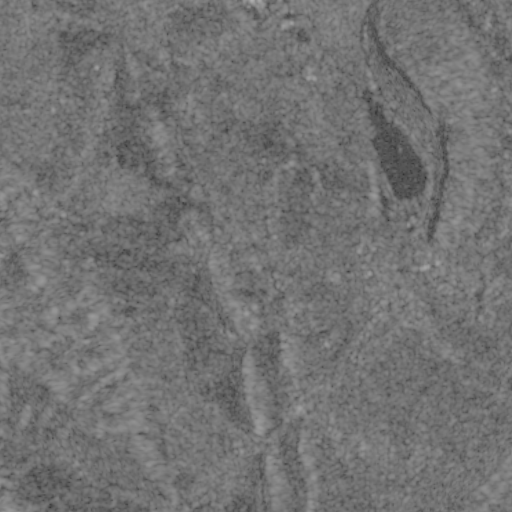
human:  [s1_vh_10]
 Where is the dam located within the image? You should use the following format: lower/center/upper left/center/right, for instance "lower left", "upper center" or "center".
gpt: The dam is located in the center right of the image.
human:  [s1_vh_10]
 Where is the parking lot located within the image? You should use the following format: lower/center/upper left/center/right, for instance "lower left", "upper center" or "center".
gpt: The parking lot is located in the center right of the image.
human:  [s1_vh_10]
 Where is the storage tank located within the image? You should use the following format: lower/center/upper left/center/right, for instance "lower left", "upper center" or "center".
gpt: The storage tank is located in the center left of the image.
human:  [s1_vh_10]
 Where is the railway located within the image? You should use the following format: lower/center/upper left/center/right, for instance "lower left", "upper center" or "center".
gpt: The railway is located in the lower right of the image.
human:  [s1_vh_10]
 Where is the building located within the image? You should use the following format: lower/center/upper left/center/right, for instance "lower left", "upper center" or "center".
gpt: There is no building in the image.

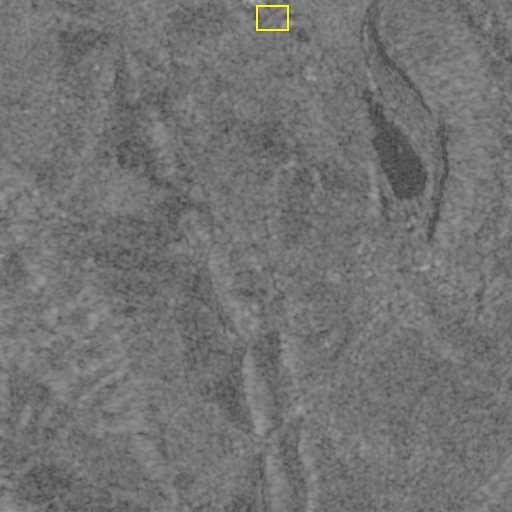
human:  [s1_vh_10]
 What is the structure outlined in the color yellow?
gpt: The structure outlined in yellow is a building.
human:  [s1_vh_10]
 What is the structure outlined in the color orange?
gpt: There is no orange outline.